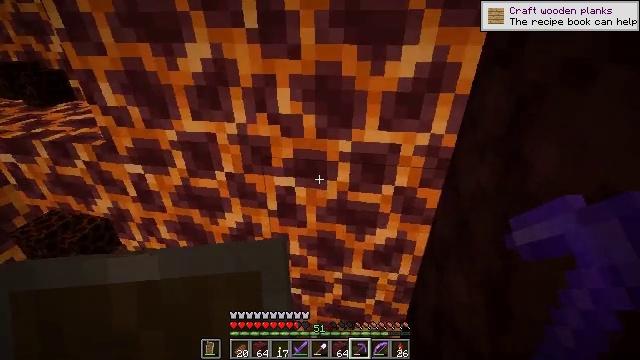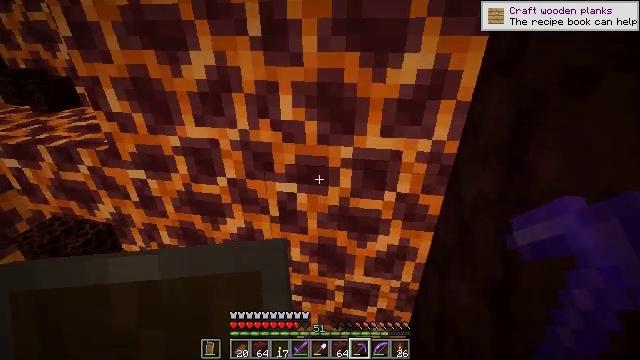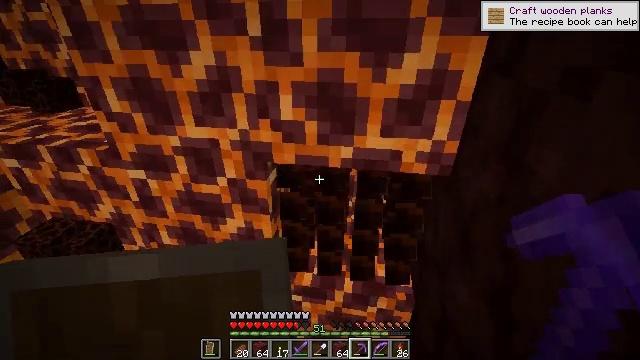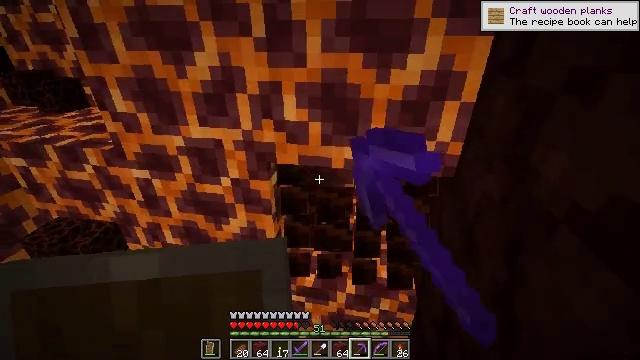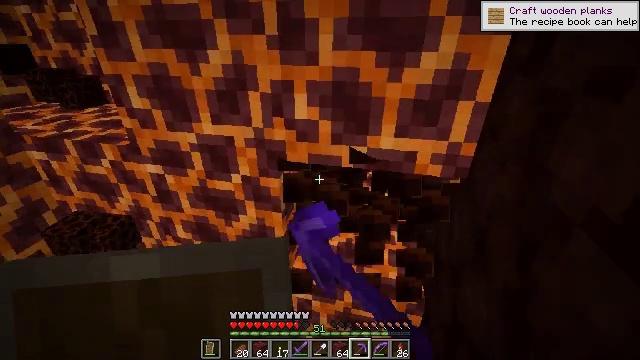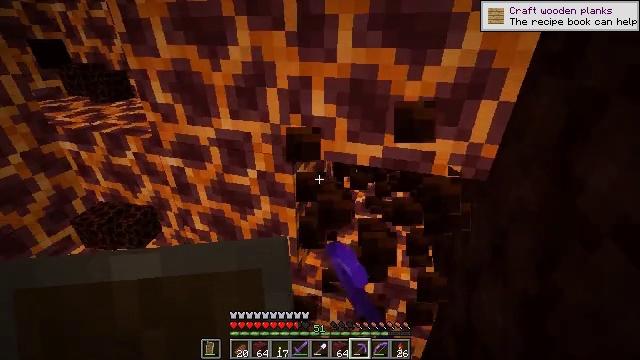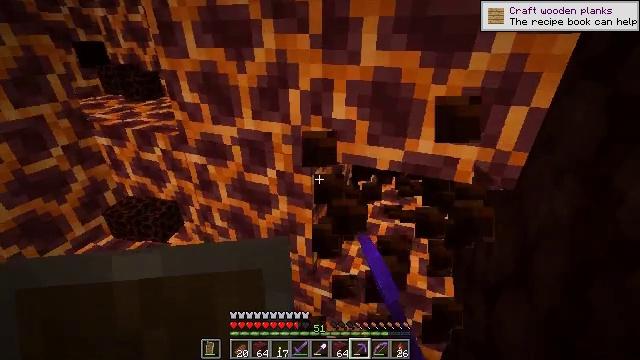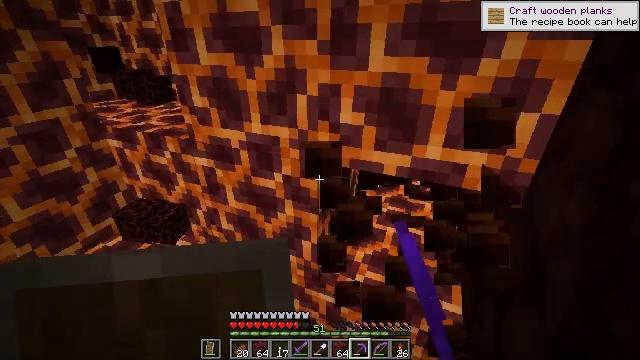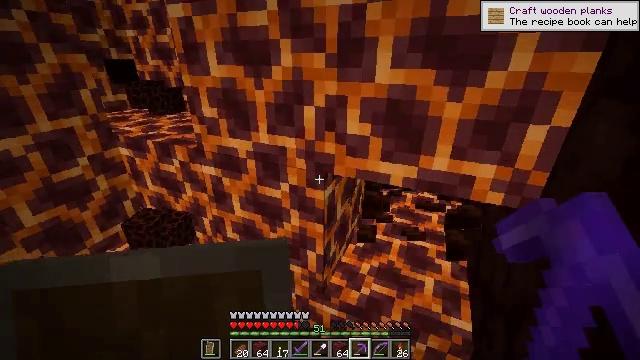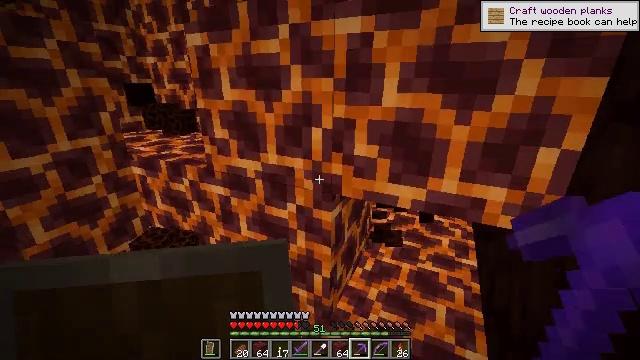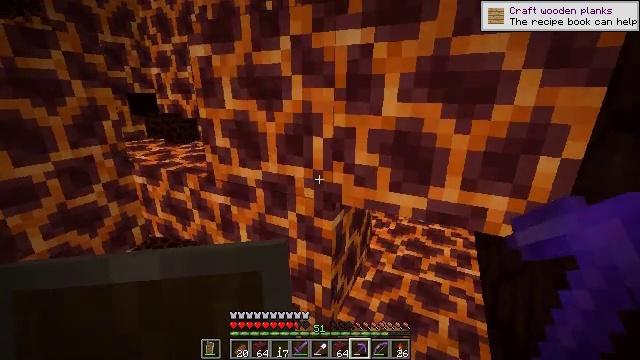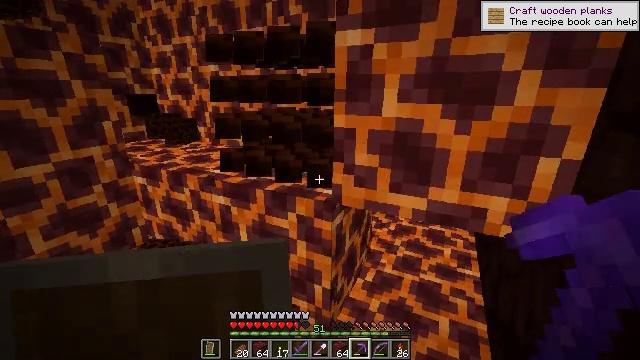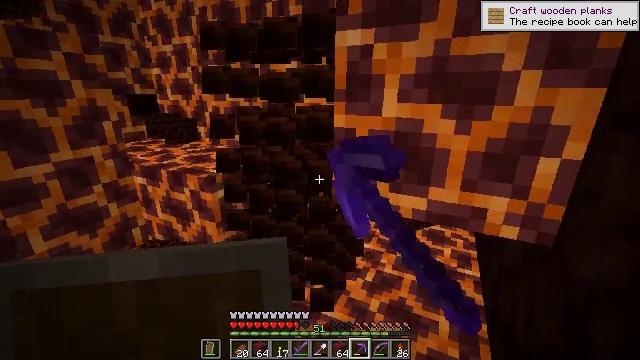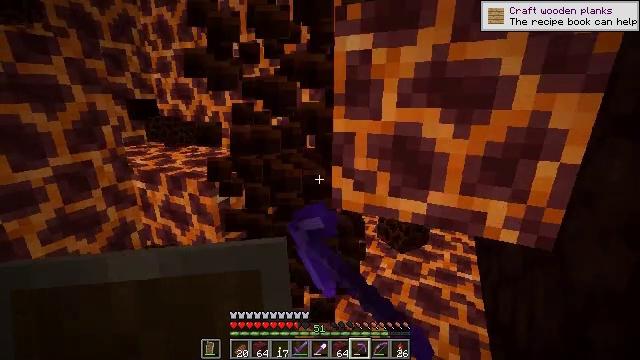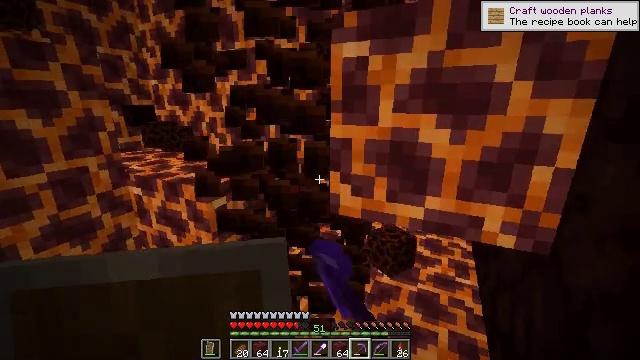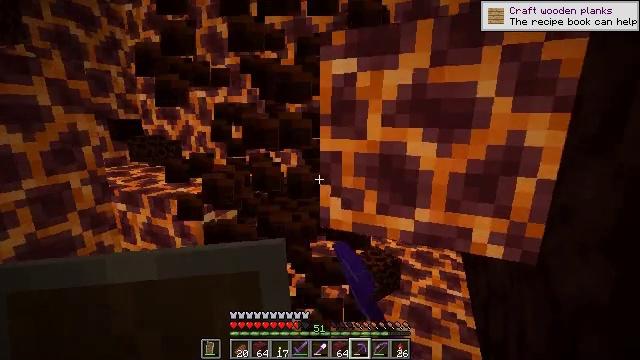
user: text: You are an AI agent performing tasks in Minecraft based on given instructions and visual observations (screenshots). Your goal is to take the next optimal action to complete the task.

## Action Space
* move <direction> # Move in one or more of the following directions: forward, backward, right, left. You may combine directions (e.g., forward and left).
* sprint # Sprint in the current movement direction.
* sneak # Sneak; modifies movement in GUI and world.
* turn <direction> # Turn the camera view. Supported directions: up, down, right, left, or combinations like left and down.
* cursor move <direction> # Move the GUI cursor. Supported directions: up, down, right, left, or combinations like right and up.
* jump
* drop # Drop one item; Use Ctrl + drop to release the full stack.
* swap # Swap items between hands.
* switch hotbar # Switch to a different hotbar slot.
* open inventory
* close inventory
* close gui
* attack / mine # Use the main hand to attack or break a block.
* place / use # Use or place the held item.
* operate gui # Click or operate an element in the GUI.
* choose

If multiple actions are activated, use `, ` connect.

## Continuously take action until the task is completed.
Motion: motion action
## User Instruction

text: Gather the magma block using a pickaxe.
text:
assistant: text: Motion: turn up
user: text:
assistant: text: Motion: attack / mine
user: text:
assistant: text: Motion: attack / mine
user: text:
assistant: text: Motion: turn left, attack / mine
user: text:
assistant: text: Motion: turn left
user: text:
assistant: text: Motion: turn left
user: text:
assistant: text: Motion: turn left and up
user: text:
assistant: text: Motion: turn left and up
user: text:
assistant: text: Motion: turn left and up
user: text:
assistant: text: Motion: turn up
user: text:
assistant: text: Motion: attack / mine
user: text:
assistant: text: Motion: attack / mine
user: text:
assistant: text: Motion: no_op
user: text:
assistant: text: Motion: turn up
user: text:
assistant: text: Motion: turn right and up
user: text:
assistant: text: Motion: turn right and up
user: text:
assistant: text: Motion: no_op
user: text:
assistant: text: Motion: attack / mine
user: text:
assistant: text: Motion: attack / mine
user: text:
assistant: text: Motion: turn down
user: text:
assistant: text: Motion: turn down
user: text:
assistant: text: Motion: turn left and down
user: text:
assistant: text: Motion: turn left and down
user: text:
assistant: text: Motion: turn down
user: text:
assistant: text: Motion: turn right and down
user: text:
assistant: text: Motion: turn right and down
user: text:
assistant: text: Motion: turn right
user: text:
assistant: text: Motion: attack / mine
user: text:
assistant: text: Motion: attack / mine
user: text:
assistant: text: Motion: attack / mine